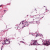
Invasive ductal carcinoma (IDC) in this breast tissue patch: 0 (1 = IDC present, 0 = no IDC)